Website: lowes
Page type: customer-info-address
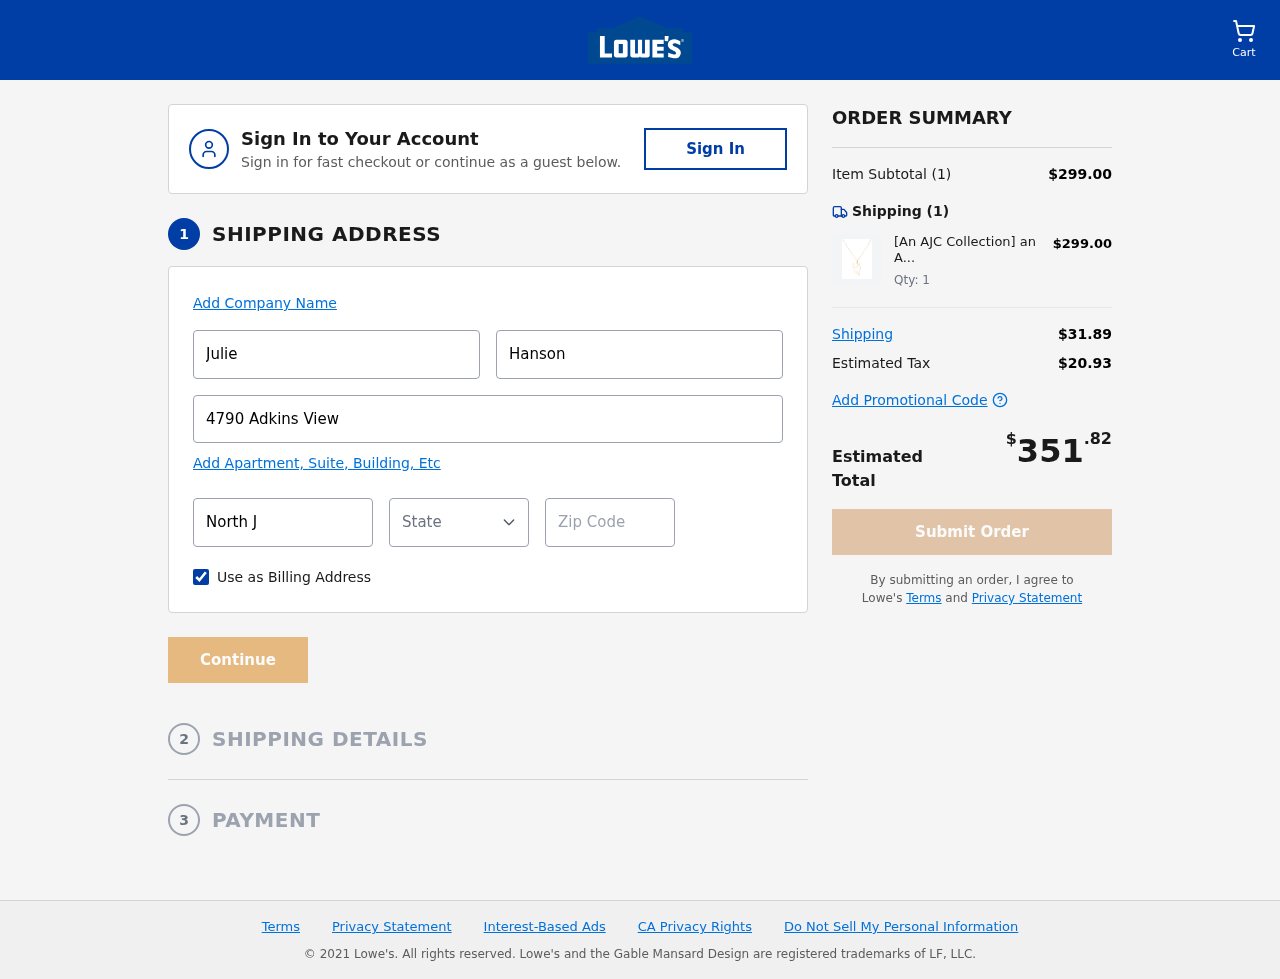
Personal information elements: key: PII_CITY
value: North Jose
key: PII_FIRSTNAME
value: Julie
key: PII_LASTNAME
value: Hanson
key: PII_POSTCODE
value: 17080
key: PII_STATE_ABBR
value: AL
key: PII_STREET
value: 4790 Adkins View
Product elements: key: PRODUCT1_NAME
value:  [An AJC Collection] an AJC Collection K10 iero-go-rudonekotya-munekkuresu 5431 – 0287 – 0015 – 0000
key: PRODUCT1_PRICE
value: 299
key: PRODUCT1_QUANTITY
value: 1
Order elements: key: ORDER_NUM_ITEMS
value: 1
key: ORDER_SUBTOTAL
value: $299.00
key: ORDER_NUM_ITEMS2
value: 1
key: ORDER_SHIPPING_COST
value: $31.89
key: ORDER_TAX
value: $20.93
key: ORDER_TOTAL
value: $351.82